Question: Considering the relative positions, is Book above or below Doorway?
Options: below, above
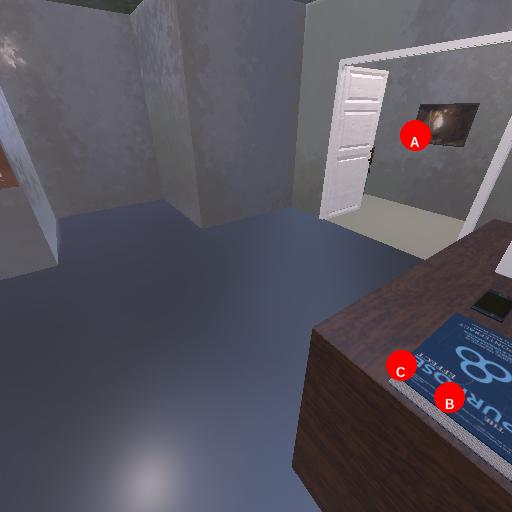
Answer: below